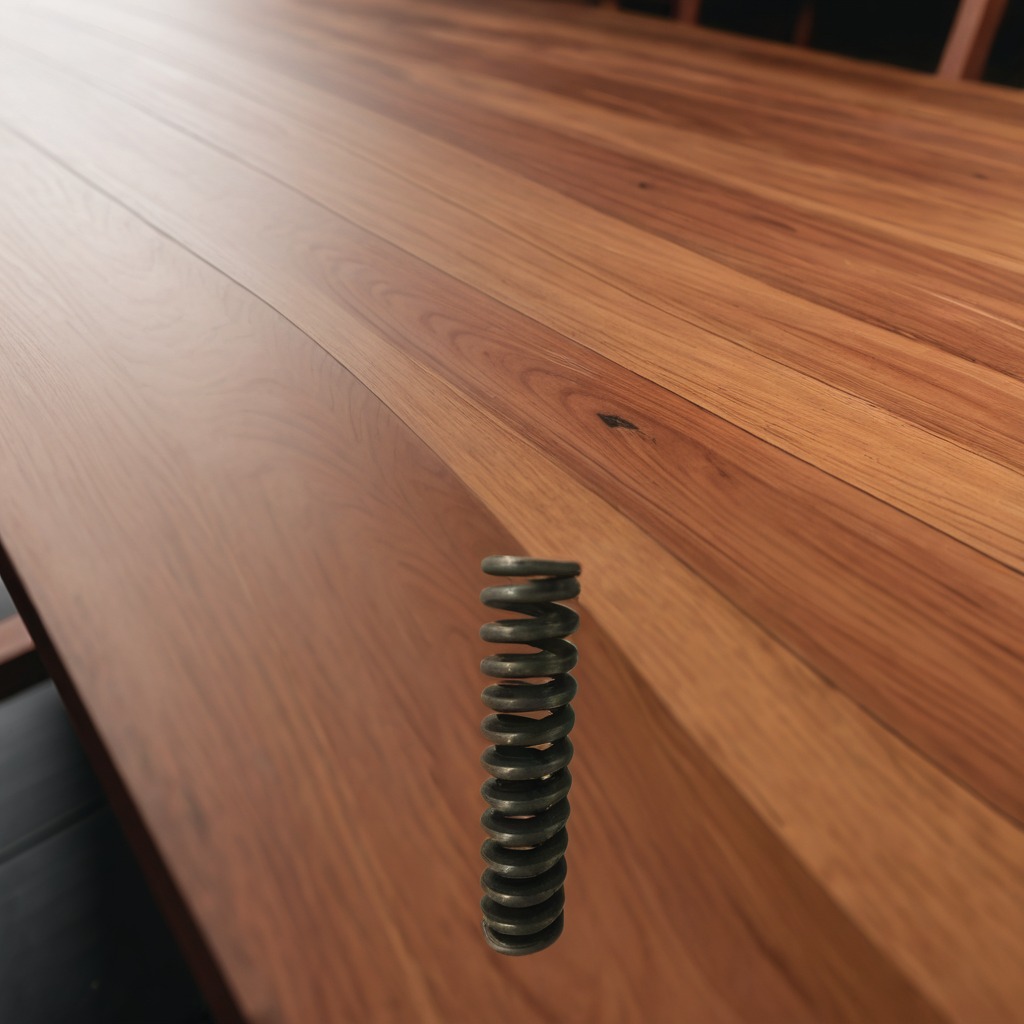
A coiled metal spring is lying on a wooden table in a carpentry studio rich wood textures side lighting.